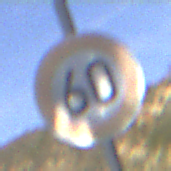
Verkehrszeichen: Geschwindigkeit60
Umgebung: Outdoor, RoadRail
Tageszeit: MorningAfternoon
Wetter: PartlyCloudy
Licht: Natural
Jahreszeit: NotSpecified
Kontrast: HighContrast